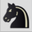
Piece: bN